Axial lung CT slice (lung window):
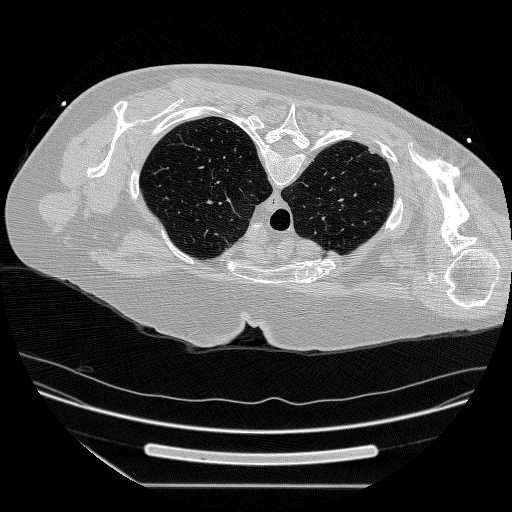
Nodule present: no